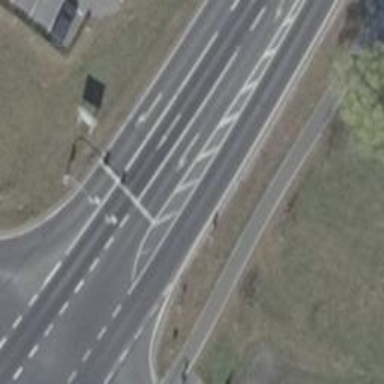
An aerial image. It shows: Road with traffic signals.